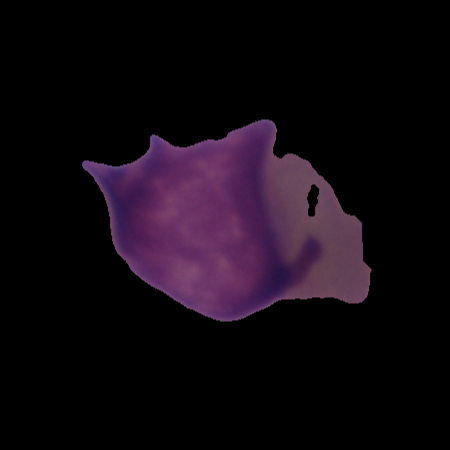
Label: healthy